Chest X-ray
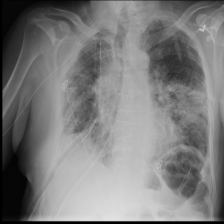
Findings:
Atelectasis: negative
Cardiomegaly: negative
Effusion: negative
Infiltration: positive
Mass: negative
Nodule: negative
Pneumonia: positive
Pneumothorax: negative
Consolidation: negative
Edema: negative
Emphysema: negative
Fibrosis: negative
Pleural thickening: negative
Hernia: negative